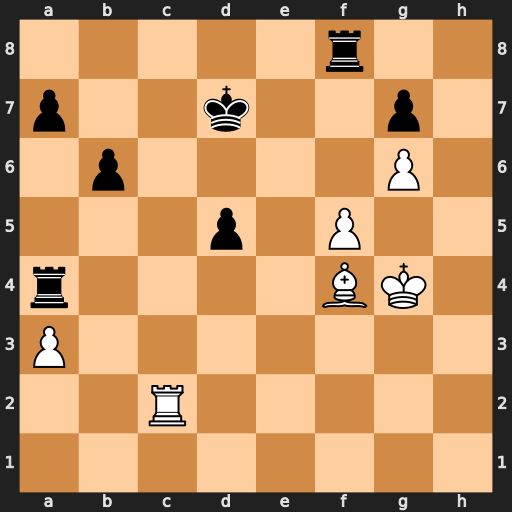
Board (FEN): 5r2/p2k2p1/1p4P1/3p1P2/r4BK1/P7/2R5/8
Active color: w
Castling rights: -
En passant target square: -
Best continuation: Rc7+ Kd8 Rxg7